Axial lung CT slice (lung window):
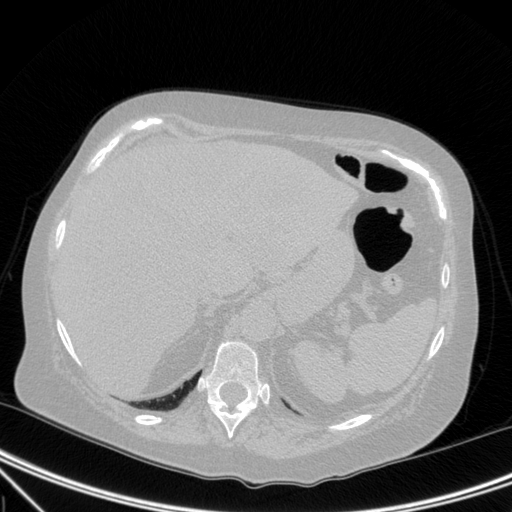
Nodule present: no